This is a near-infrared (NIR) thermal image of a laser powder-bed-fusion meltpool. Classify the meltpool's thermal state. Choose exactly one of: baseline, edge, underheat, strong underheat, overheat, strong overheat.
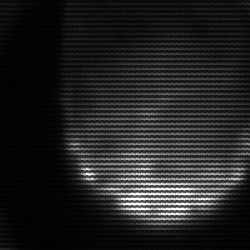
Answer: edge